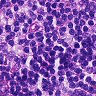
Metastatic tissue present: no